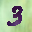
Label: 3